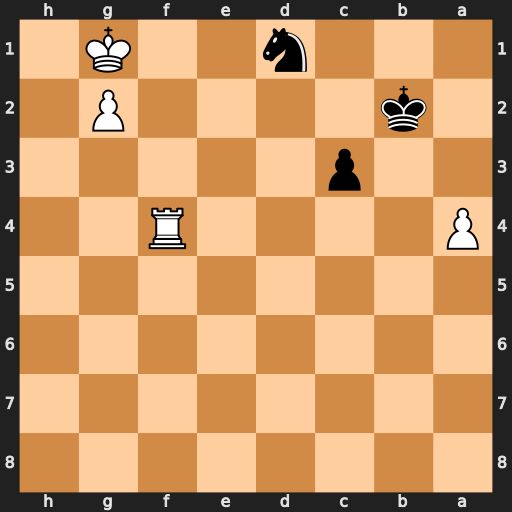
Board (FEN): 8/8/8/8/P4R2/2p5/1k4P1/3n2K1
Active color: b
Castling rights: -
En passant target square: -
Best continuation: c2 Rb4+ Kc3